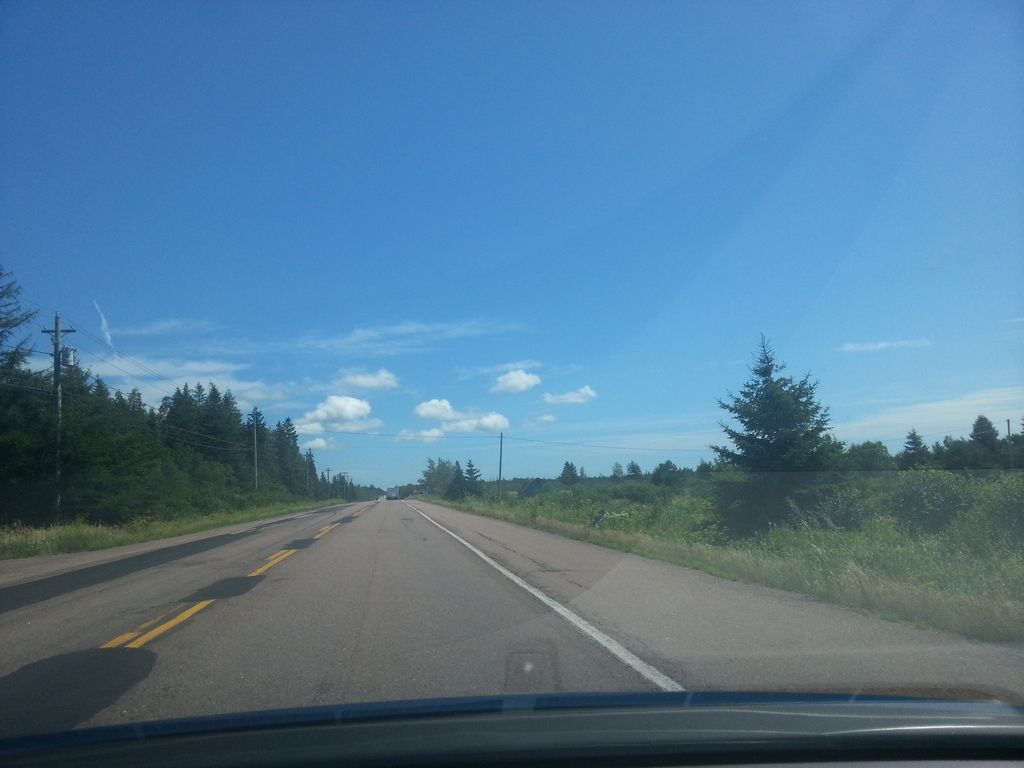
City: charlottetown